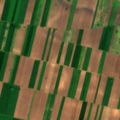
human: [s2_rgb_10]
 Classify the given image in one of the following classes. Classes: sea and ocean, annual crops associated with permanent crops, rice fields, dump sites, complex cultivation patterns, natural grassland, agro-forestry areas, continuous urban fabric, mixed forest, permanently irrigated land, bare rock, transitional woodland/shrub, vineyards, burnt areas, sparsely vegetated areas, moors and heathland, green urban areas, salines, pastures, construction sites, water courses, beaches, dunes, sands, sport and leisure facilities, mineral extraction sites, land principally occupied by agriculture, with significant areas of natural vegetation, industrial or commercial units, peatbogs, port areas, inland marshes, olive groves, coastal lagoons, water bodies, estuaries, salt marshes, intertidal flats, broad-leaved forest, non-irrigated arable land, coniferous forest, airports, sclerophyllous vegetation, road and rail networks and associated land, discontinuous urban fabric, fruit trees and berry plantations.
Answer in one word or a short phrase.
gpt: non-irrigated arable land